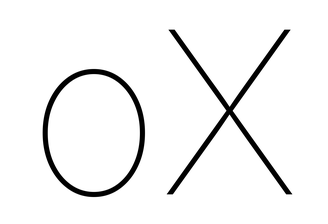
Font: Inter_Thin